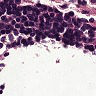
Metastatic tissue present: no